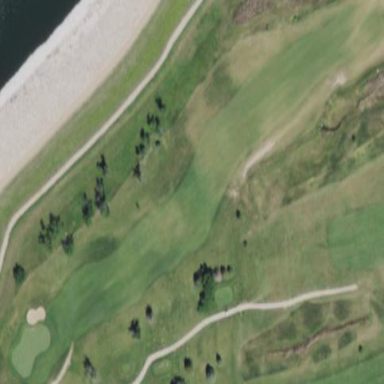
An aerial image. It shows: Scenic golf fairway.